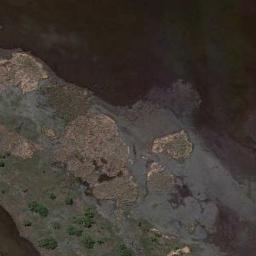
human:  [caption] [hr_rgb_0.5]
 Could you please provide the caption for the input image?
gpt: The wetland consists of bare land and water .

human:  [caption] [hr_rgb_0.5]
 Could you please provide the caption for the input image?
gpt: There is a crescent-shaped lake in this wetland .

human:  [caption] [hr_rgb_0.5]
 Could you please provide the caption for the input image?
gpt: There are many different areas of wetlands .

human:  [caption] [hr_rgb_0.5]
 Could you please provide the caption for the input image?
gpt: There are a few brown bare lands in the river in a wetland with sparse green plants on the bare lands .

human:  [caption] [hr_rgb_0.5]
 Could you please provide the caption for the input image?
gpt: There are much water area on the wetland .